Question: My repository has only two branches: default and stable. I made a mess in the stable branch but I have no clue on how to fix it.

The default branch is for new feature
'''
92 is the revision created by the maven-release-plugin.
93 commit on stable
94 merge stable into default
95 to 98 commit on default
99 merge default into stable
100 to 103 commit on stable
104 try to fix the mess with a hg merge -r 98
'''
For 'default' I want the head to be '98'. For stable I want to go back to a single head including the commit '94' to '98'.
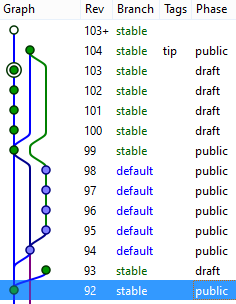
Answer: 'Default''s head should be 98; is it not? Run 'hg heads default' to get the list of changesets that are heads on the 'default' branch. From your graph, this is 98 and only 98.
For stable, it sounds like you want to 'hg merge' commits 103 and 104. To do that, update to one of them ('hg update 103'), then merge the other one in ('hg merge 104').
You'll still have to take care of commit 93. Did you want to have it in 'stable' also? Or do you want to not have its effects? If you want to have it in 'stable', just merge it in also.
If you don't want its effects in 'stable' at all, what you need to do will differ depending that's happened to it. Is it just on your local computer, or have you already pushed it upstream? If it's just on your local computer, running 'hg strip 93' will remove it from your repository, and it won't get pushed remotely. To do this, you'll have to enable the <URL>.
If you have pushed 93 upstream, you can't strip it. What you can do, however, is make a commit that undoes the effects of 93 by updating to changeset 93, then running 'hg backout 93'. Then, you can merge your new commit into the 'stable' branch, and it will be you never committed 93. 93 will be in your history, but its code changes are gone.